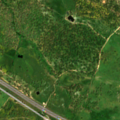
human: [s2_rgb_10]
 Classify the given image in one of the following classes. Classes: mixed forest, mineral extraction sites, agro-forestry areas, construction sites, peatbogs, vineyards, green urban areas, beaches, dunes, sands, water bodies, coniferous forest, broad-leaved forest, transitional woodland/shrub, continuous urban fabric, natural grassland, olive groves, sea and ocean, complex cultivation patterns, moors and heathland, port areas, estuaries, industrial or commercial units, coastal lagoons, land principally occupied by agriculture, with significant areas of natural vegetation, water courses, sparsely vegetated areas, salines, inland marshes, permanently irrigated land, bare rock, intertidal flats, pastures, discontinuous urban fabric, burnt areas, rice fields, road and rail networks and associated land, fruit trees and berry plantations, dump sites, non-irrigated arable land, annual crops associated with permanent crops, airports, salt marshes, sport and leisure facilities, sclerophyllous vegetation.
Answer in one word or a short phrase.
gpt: continuous urban fabric